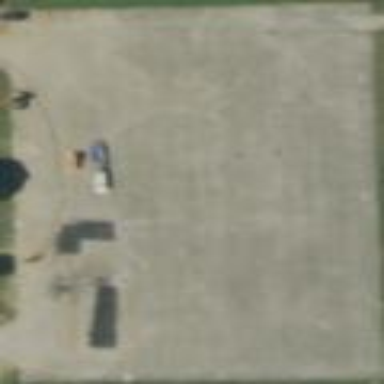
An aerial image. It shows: Parking area with asphalt surface.